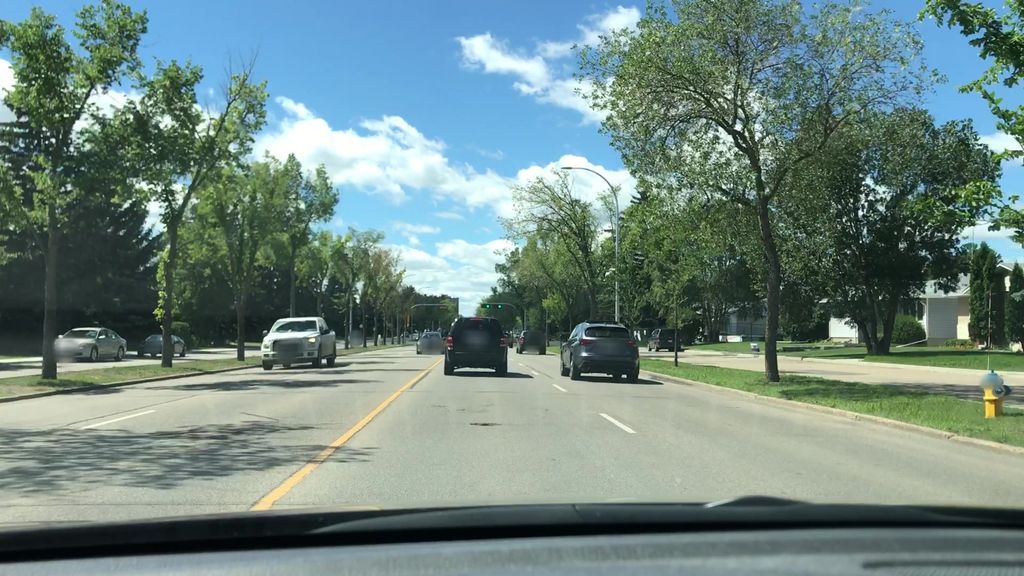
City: edmonton